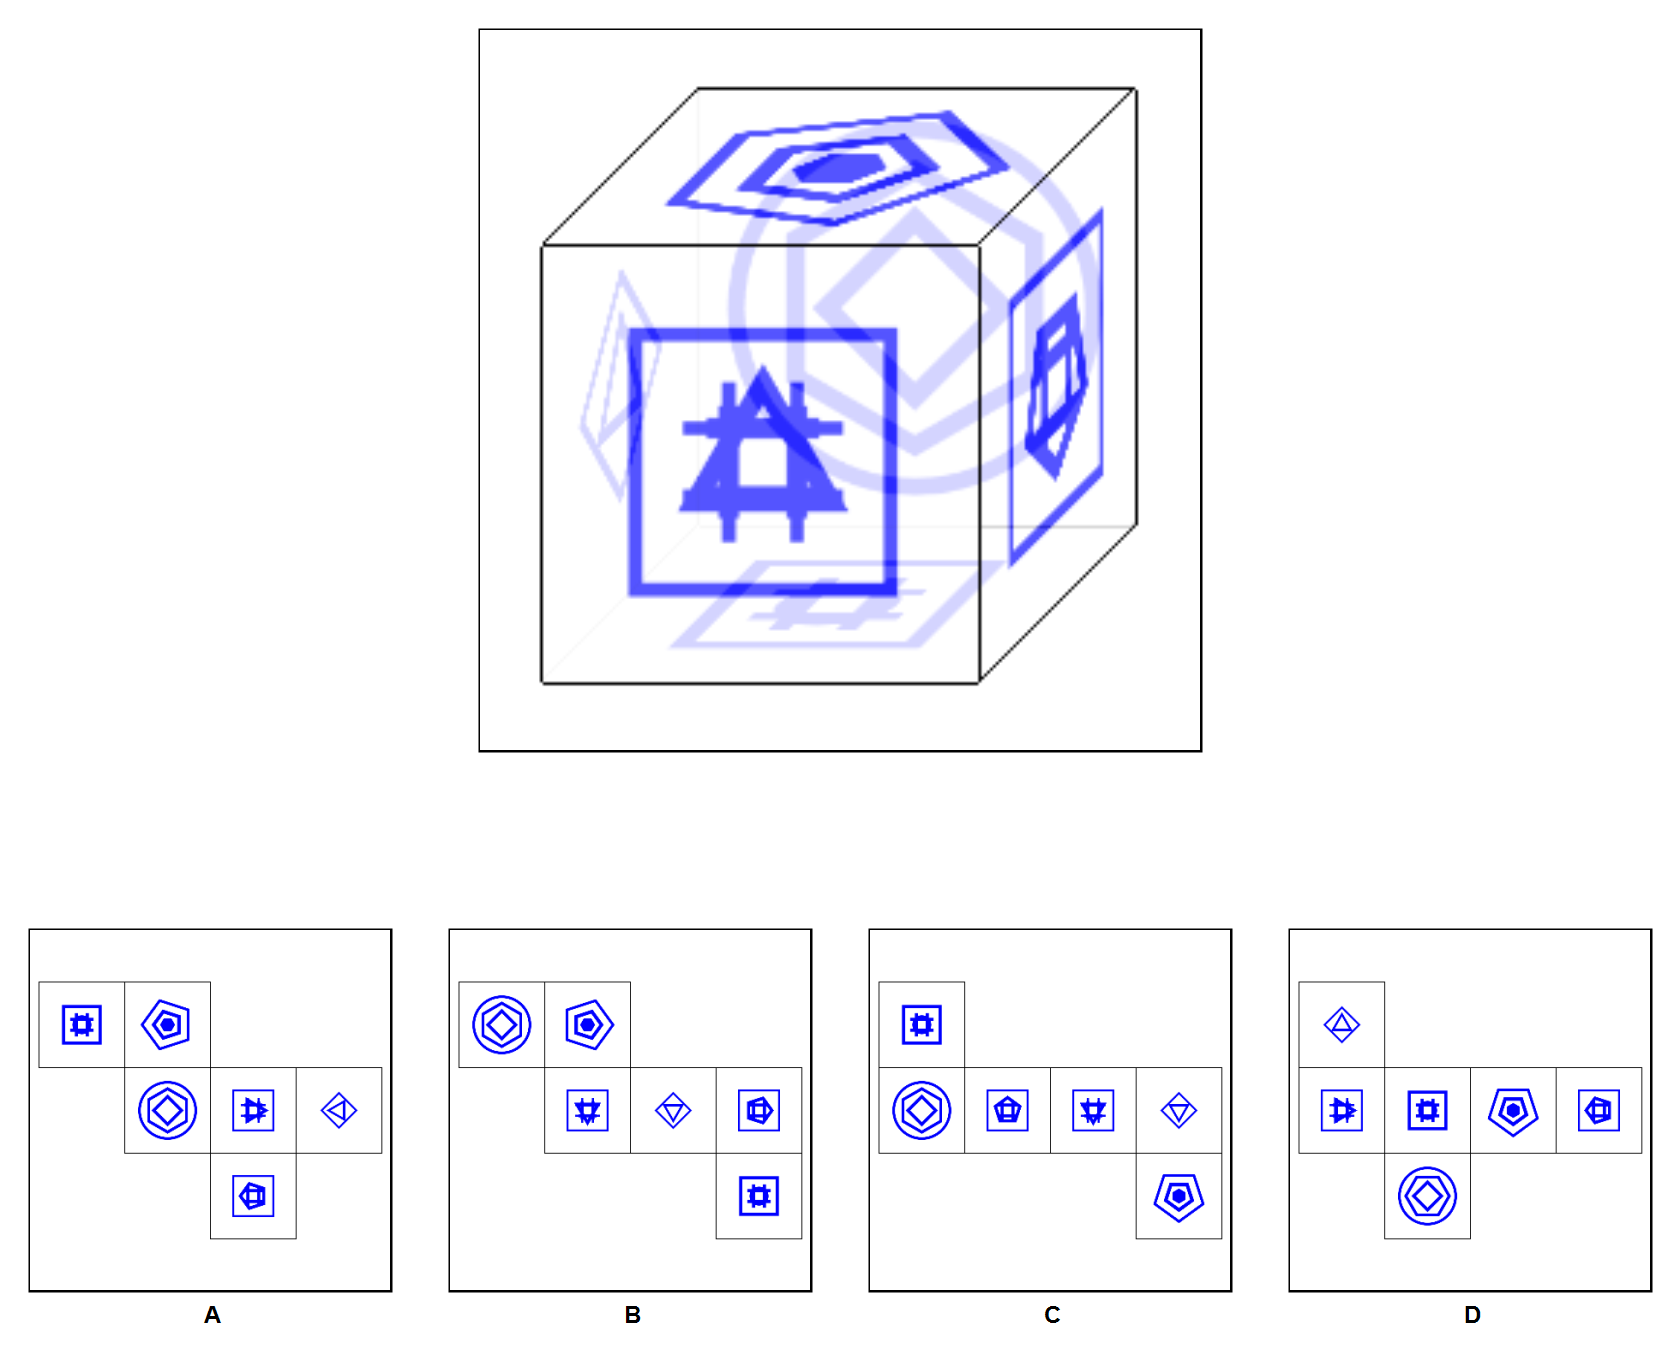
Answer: C